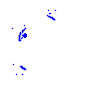
Particle: kaon